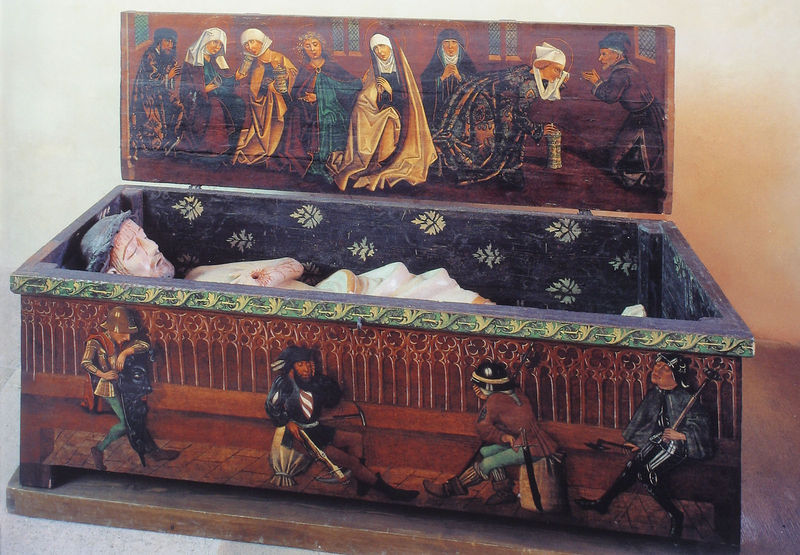
Titel: Heiliges Grab
Künstler: Unbekannter Meister
Standort: Erfurt, Dom (EU - D - Thüringen)
Schlagwörter: blätter, mann, umhang, frauen, menschen, braun, fenster, holz, männer, tuch, malerei, muster, falten, tod, tot, trauer, kirche, gotik, krug, skulptur, statue, liegen, bogen, figuren, blue, church, crown, men, oil, people, red, soldaten, soldier, soldiers, sword, swords, white, women, black, dark, figures, green, painting, sitting, windows, woman, ornamente, brown, wooden, faltenwurf, plastik, bemalt, foto, schild, truhe, deckel, blut, offen, schwert, waffen, waffe, kiste, schachtel, degen, helm, beten, gebet, wappen, scharniere, bett, helme, sarg, wood, sad, christus, jesus, jesus christus, leichnam, stigmata, axt, leiden, man, andacht, death, male, armbrust, heilige, gefasst, geöffnet, maria, beil, beweinung, color, mother, army, objekt, saint, fassung, dornenkrone, grablegung, cross, photo, sculpture, dead, mary magdalene, bäuerlich, design, prayer, sarkophag, art, kiche, box, medieval, religion, god, christ, asleep, sleep, sleeping, colour, paint, klage, christian, mary, carving, christianity, saints, bible, pray, lay, ritual, sacred, guards, painted, jeus, crucify, middle age, apostle, halo, holy, blood, sacrifice, tomb, virgin mary, holzsarg, jesus christ, herr, coffin, weapons, halos, hang, dwarf, laying, tears, sarcophagus, lid, thorn, han, mahle, polychromy, bury, sohn, rights, prayers, grav, etomb, manry, trog, chistus